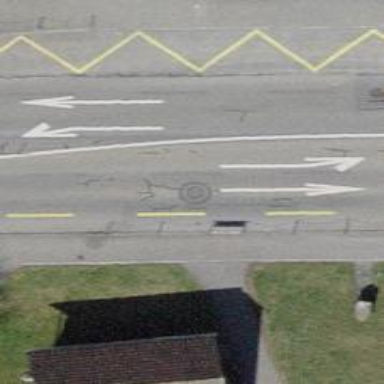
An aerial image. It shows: Asphalt sidewalk along the footway.